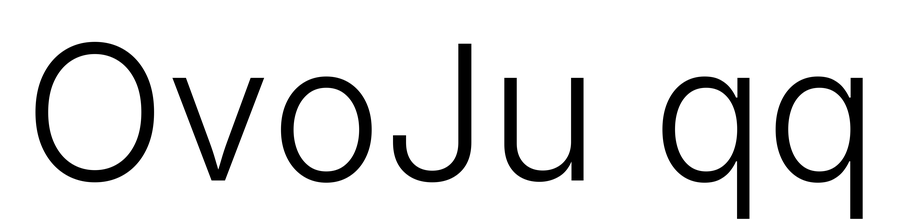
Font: Inter_Light